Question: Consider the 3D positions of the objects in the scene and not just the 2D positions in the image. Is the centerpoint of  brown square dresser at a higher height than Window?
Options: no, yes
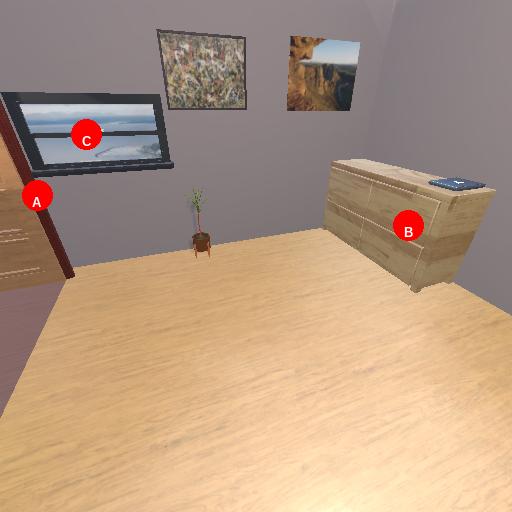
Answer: no